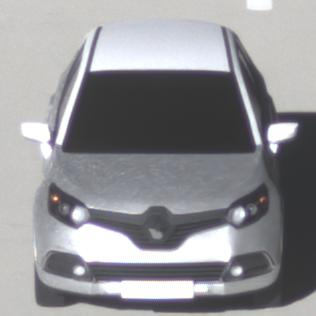
Make: Renault
Model: Captur ENERGY TCe 90
Detailed model: Captur (I)
Model produced from: 2013/06
Model produced until: 2015/05
Doors: 5
Color: white
Road condition: dry road
Daytime: morning or afternoon
Contrast: high contrast